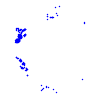
Particle: proton